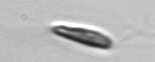
Label: Chrysochromulina